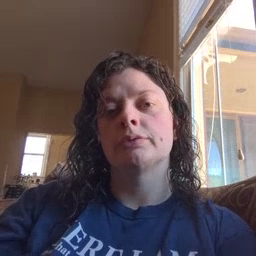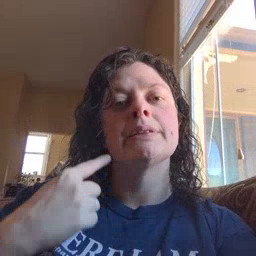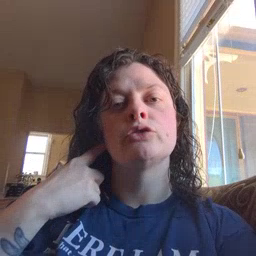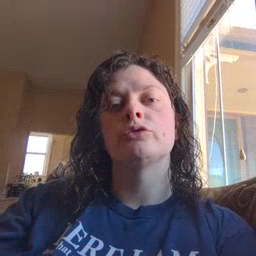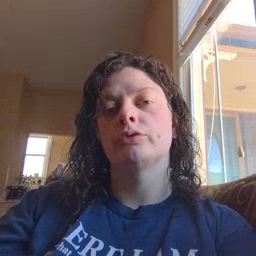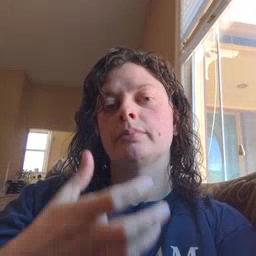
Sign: hear